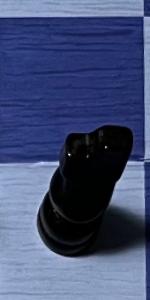
Label: Knight_Black